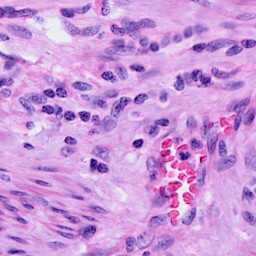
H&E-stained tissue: Cervix